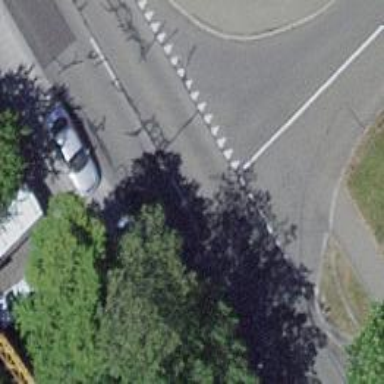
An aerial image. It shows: Tertiary road with asphalt surface. There is cycle lane on the left side.